九年级 · 度量几何学
(本小题8.0分)

如图, 四边形 $A B C D$ 内接于 $\odot O, A B=A C, B D \perp A C$, 垂足为 $E$.

(1)若 $\angle B A C=40^{\circ}$, 则 $\angle A D C=$ $\qquad$ ;

(2)求证: $\angle B A C=2 \angle D A C$;

(3)若 $A B=10, C D=5$, 求 $B C$ 的值.


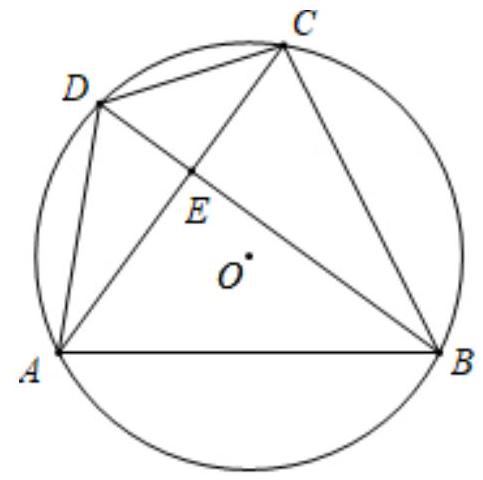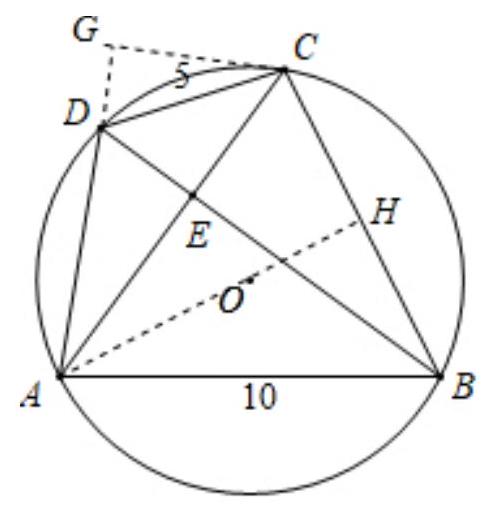
答案: 110

解析: (1)解: $\because A B=A C, \angle B A C=40^{\circ}$,

$\therefore \angle A B C=\angle A C B=70^{\circ}$,

$\because$ 四边形 $A B C D$ 是 $\odot O$ 的内接四边形,

$\therefore \angle A D C=180^{\circ}-\angle B A C=110^{\circ}$,

故答案为: 110 ;

(2)证明: $\because B D \perp A C$,

$\therefore \angle A E B=\angle B E C=90^{\circ}$,

$\therefore \angle A C B=90^{\circ}-\angle C B D$,

$\because A B=A C$,

$\therefore \angle A B C=\angle A C B=90^{\circ}-\angle C B D$,

$\therefore \angle B A C=180^{\circ}-2 \angle A B C=2 \angle C B D$,

$\because \angle D A C=\angle C B D$,

$\therefore \angle B A C=2 \angle D A C$

(3)解：过 $A$ 作 $A H \perp B C$ 于 $H$,

$\because A B=A C$,

$\therefore \angle B A H=\angle C A H=\frac{1}{2} \angle C A B, C H=B H$,

$\because \angle B A C=2 \angle D A C$,
$\therefore \angle C A G=\angle C A H$,

过 $C$ 作 $C G \perp A D$ 交 $A D$ 的延长线于 $G$,

$\therefore \angle G=\angle A H C=90^{\circ}$,

$\because A C=A C$,

$\therefore \triangle A G C \cong \triangle A H C(A A S)$,

$\therefore A G=A H, C G=C H$,

$\because \angle C D G=\angle A B C$,

$\therefore \triangle C D G \backsim \triangle A B H$,

$\therefore \frac{C G}{A H}=\frac{C D}{A B}=\frac{5}{10}=\frac{1}{2}$,

$\therefore \frac{B H}{A B}=\frac{1}{2}$,

设 $B H=k, A H=2 k$ ，

$\therefore A B=\sqrt{B H^{2}+A H^{2}}=\sqrt{5} k=10$,

$\therefore k=2 \sqrt{5}$,

$\therefore B C=2 k=4 \sqrt{5}$.

(1)根据等腰三角形的性质和圆内接四边形的性质即可得到结论;

(2)根据等腰三角形的性质和三角形的内角和即可得到结论;

(3)过 $A$ 作 $A H \perp B C$ 于 $H$, 根据等腰三角形的性质得到 $\angle B A H=\angle C A H=\frac{1}{2} \angle C A B, C H=B H$, 过 $C$ 作 $C G \perp$ $A D$ 交 $A D$ 的延长线于 $G$, 根据全等三角形的性质得到 $A G=A H, C G=C H$, 根据相似三角形的性质得到 $\frac{B H}{A B}=\frac{1}{2}$, 设 $B H=k, A H=2 k$, 根据勾股定理即可得到结论.

本题考查了圆内接四边形, 全等三角形的判定和性质, 等腰三角形的性质, 相似三角形的判定和性质,勾股定理, 正确的作出辅助线构造全等三角形是解题的关键.